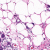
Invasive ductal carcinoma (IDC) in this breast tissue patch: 0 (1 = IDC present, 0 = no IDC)